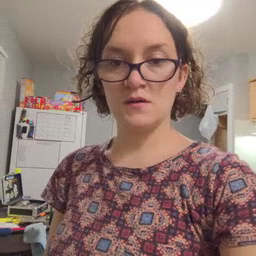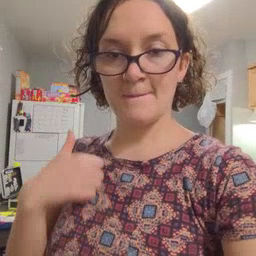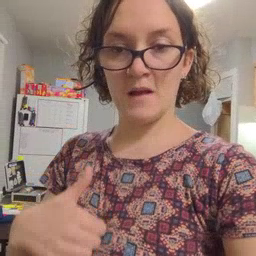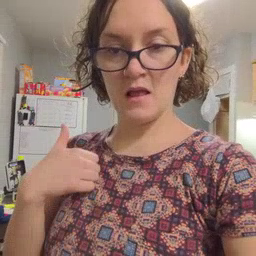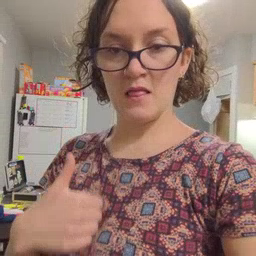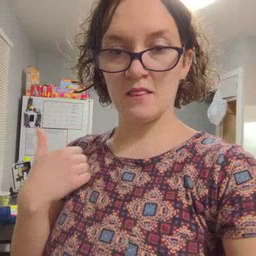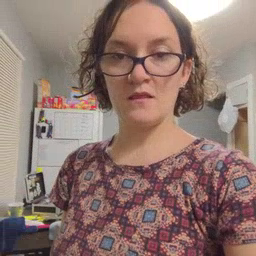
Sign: bath